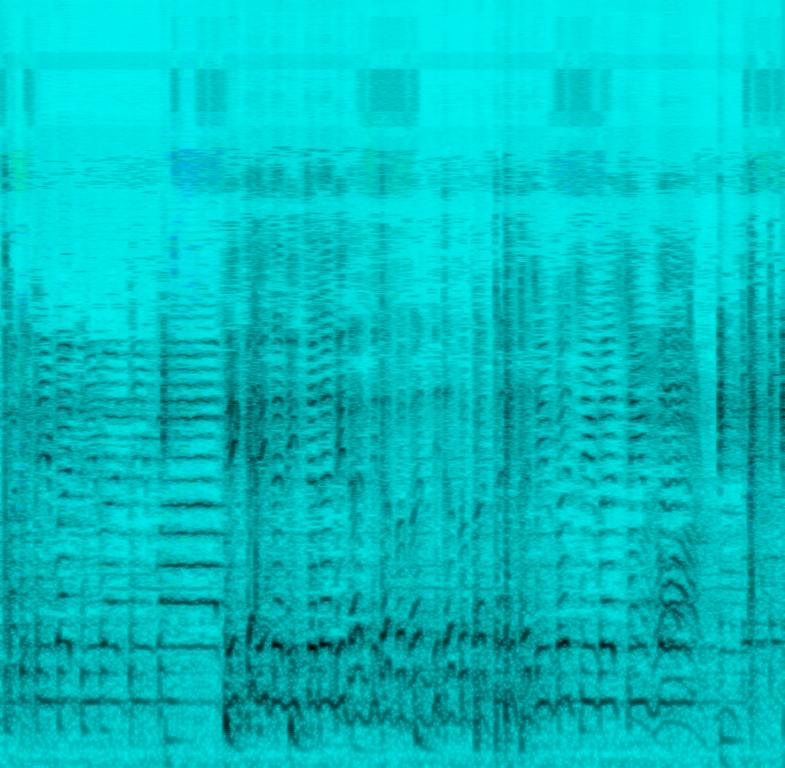
Two male vocalists sing this melodic Indian Classical music. The tempo is medium slow with Carnatic music accompaniments like violin, Ghatak and mridangam. The song is a good natured vocal duel between two carnatically trained vocalists. There is the sound of people cheering and clapping  to the beat in the background.